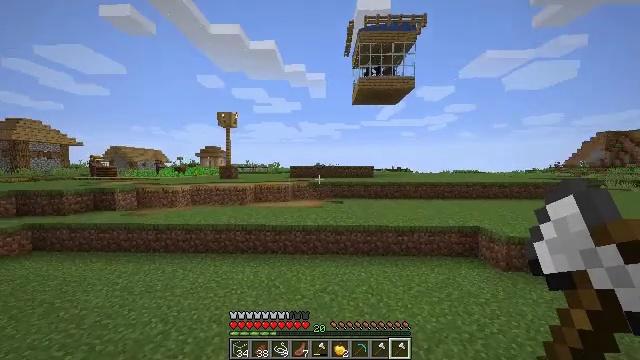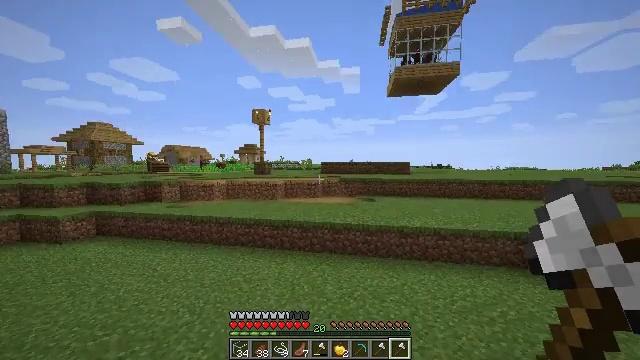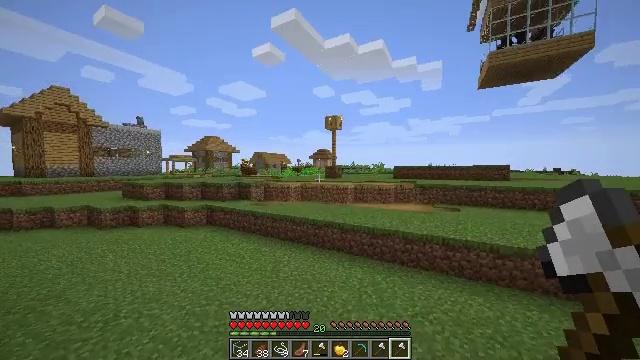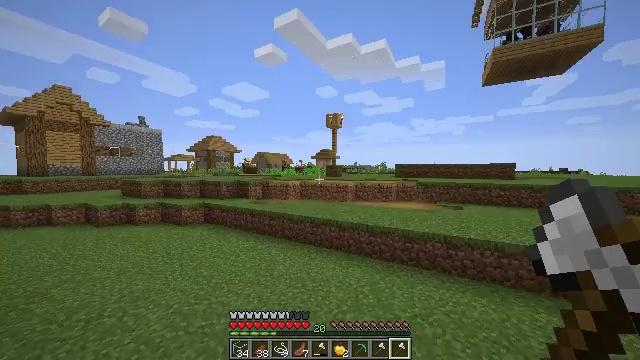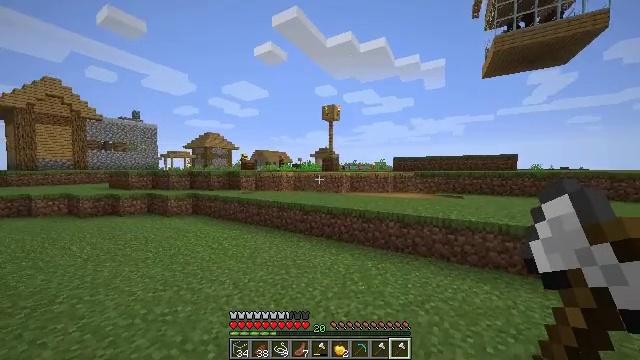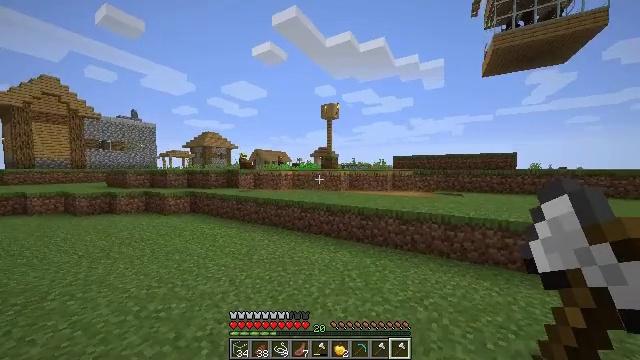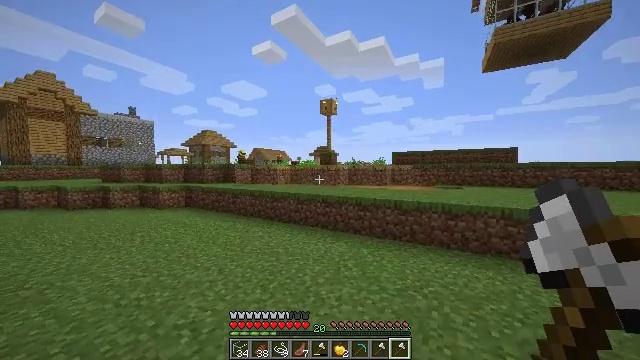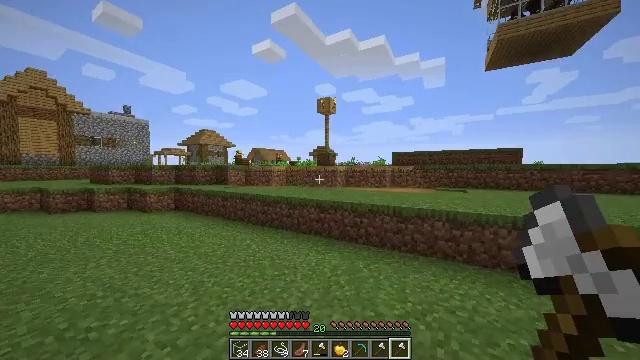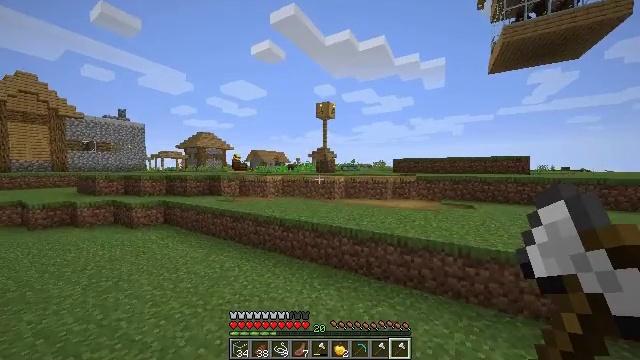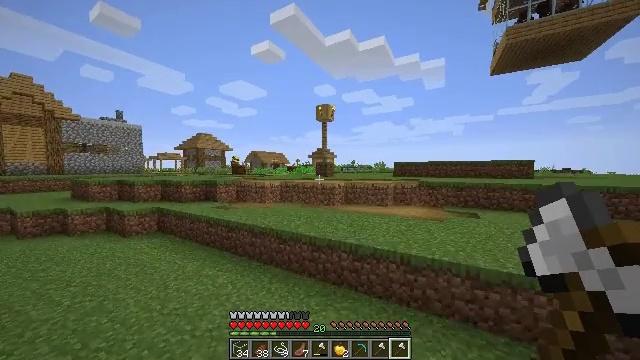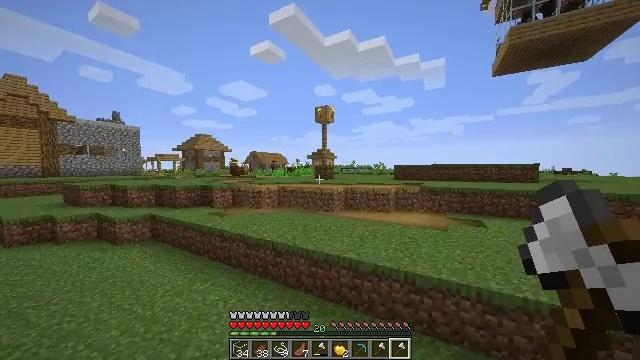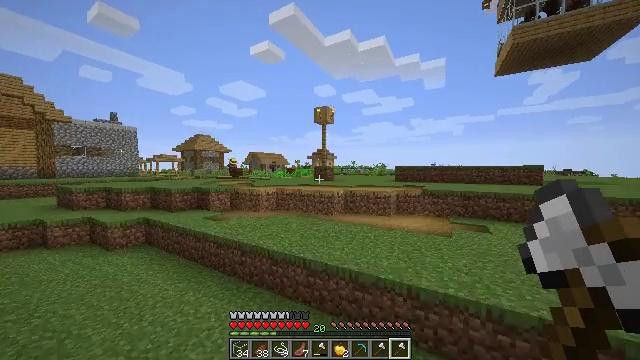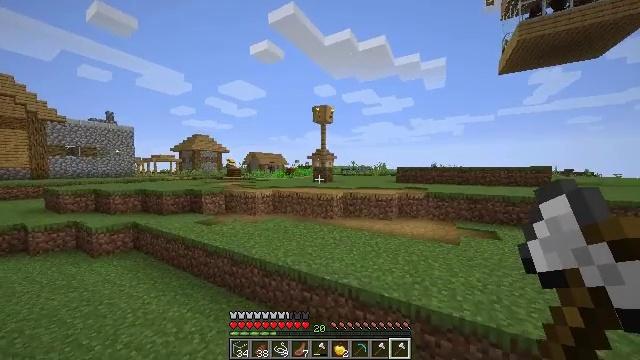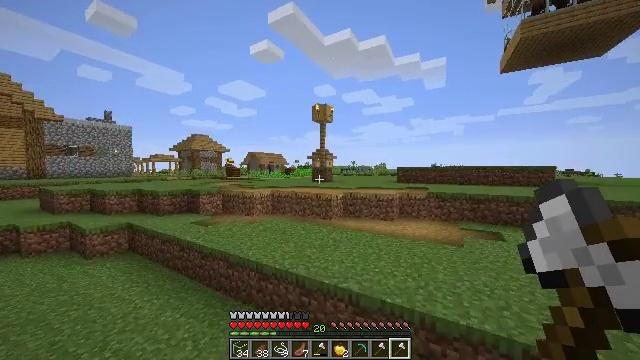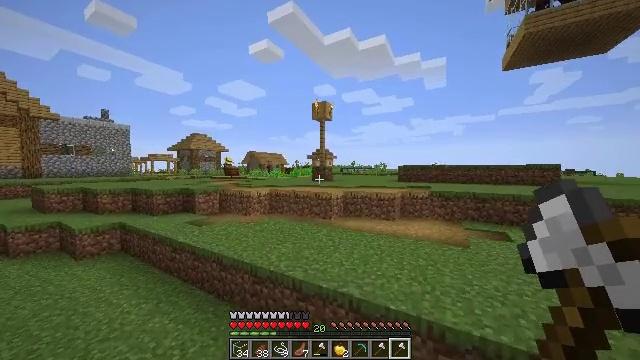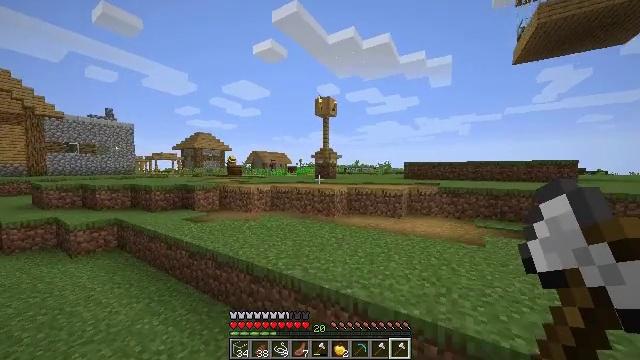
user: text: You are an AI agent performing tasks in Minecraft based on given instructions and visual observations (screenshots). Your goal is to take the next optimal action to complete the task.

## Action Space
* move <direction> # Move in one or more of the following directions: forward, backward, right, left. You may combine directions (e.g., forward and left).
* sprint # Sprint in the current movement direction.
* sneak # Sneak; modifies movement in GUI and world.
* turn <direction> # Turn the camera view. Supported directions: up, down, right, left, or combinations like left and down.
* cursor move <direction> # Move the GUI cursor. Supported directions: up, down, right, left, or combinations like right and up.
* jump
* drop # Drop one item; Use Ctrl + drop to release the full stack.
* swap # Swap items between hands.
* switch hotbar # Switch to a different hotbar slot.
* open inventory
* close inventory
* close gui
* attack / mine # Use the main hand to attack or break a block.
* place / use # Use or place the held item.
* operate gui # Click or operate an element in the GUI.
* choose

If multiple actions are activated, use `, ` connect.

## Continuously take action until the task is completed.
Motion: motion action
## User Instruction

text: Hunt a sheep.
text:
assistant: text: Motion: move forward, turn left, jump
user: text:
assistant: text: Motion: move forward, sprint, turn left and up, jump
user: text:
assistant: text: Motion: move forward, sprint, jump
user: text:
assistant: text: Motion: move forward, jump
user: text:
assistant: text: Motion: move forward, jump
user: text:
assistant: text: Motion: move forward, jump
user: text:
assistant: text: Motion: move forward, jump
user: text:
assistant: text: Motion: move forward, jump
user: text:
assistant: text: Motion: move forward, jump
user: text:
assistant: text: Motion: move forward, jump
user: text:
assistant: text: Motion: move forward, jump
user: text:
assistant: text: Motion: move forward, sprint, jump
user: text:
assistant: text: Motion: move forward, sprint, jump
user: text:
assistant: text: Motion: move forward, sprint, jump
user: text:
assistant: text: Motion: move forward, sprint, turn left, jump
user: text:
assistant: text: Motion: move forward, turn left and up, jump
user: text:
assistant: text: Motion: move forward, turn left, jump
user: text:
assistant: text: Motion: move forward, turn left and down, jump
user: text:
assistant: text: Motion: move forward, turn left and down, jump
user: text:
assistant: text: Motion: turn left
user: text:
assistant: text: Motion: turn left and up
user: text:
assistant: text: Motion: turn left and up
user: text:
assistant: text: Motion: turn left
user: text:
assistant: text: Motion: turn left
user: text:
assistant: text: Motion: turn left
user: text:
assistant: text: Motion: turn left
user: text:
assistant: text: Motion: no_op
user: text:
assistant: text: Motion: turn right and down
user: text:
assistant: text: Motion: no_op
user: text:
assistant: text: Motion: no_op